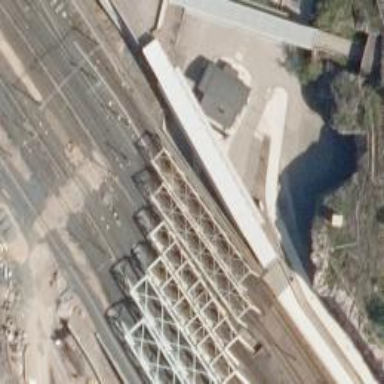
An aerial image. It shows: Truss bridge over railway yard with electrified contact line.